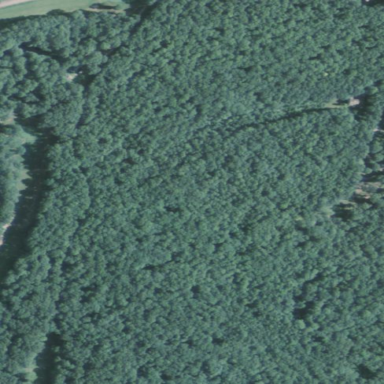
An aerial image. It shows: Needle-leaved woodland.